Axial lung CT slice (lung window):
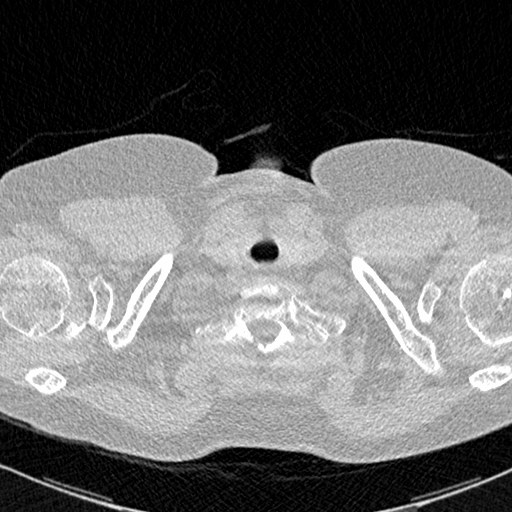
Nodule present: no